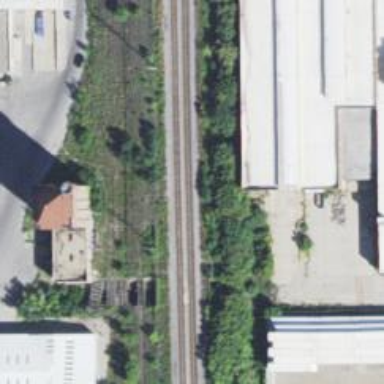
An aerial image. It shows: Abandoned railway siding.